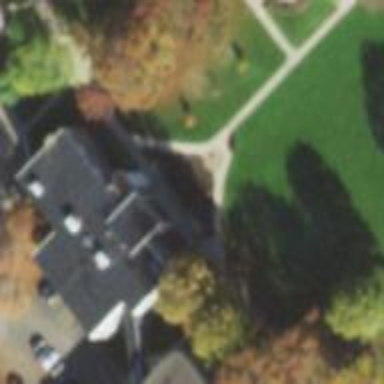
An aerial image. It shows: Library building.